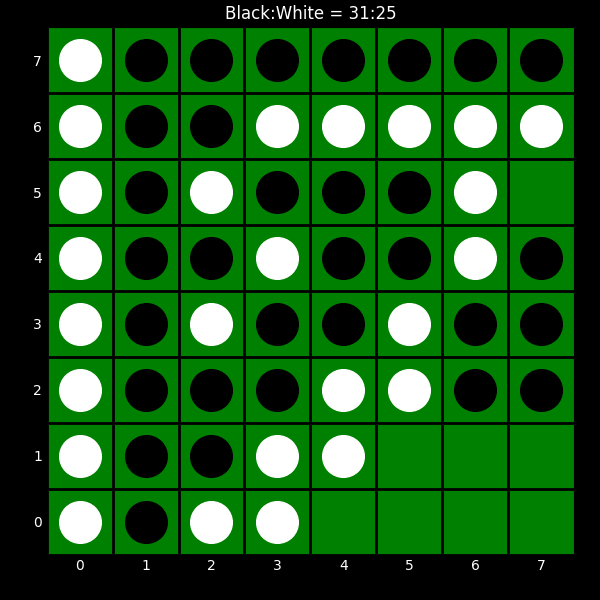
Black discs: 31
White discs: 25